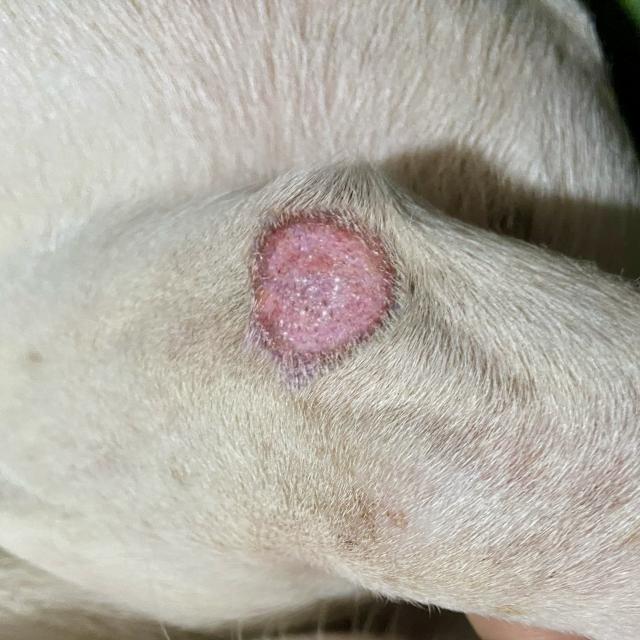
Canine ringworm (Dermatophytosis) — fungal infection caused by Microsporum or Trichophyton. Presents with circular alopecia, scaling, crusting, and broken hairs.